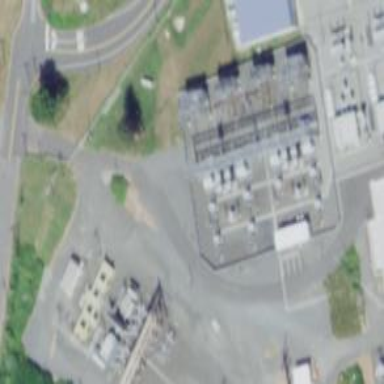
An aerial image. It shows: Switch used for power control.